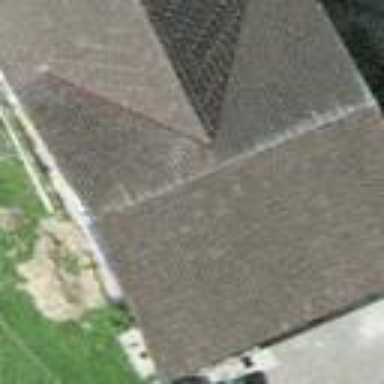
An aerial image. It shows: Gabled roof farm building.